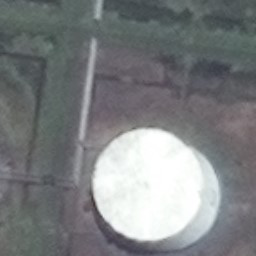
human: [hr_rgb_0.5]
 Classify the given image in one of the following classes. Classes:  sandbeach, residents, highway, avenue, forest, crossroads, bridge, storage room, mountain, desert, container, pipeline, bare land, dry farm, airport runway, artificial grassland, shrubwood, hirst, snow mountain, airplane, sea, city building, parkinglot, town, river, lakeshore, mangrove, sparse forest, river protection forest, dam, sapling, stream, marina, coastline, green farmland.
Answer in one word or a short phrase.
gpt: storage room